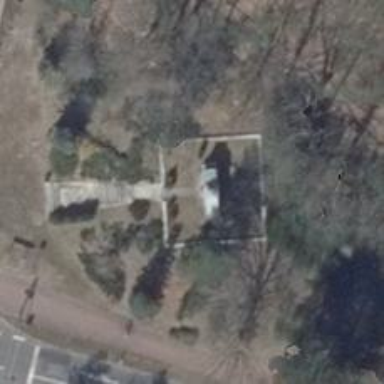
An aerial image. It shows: Historic memorial.